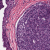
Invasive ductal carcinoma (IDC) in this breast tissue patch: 0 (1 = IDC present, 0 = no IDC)